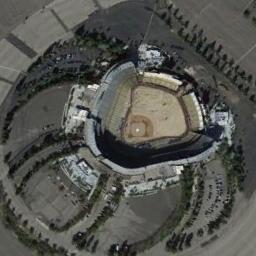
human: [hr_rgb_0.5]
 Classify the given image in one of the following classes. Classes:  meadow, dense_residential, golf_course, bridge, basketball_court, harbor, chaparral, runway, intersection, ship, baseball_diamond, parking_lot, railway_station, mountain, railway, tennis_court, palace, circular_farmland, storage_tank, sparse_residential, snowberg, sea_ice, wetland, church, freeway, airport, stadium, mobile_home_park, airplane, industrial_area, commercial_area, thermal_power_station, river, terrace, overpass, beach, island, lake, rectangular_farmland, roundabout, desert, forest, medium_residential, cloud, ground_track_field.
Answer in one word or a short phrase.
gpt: stadium